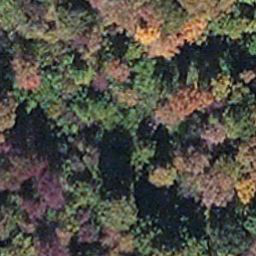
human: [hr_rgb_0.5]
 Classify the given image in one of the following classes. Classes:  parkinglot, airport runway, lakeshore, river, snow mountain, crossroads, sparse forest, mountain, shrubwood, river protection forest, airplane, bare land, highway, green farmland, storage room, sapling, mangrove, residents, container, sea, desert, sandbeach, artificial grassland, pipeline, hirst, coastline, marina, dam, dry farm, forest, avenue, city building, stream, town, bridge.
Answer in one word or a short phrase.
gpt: mangrove